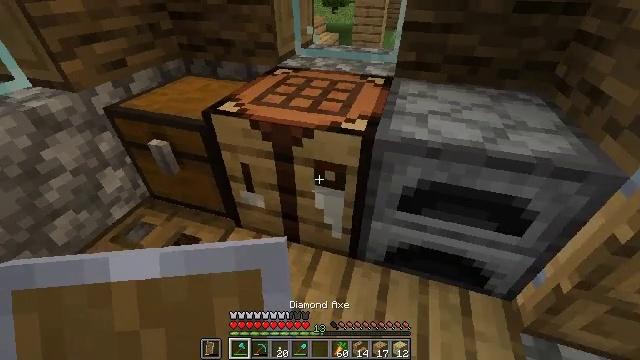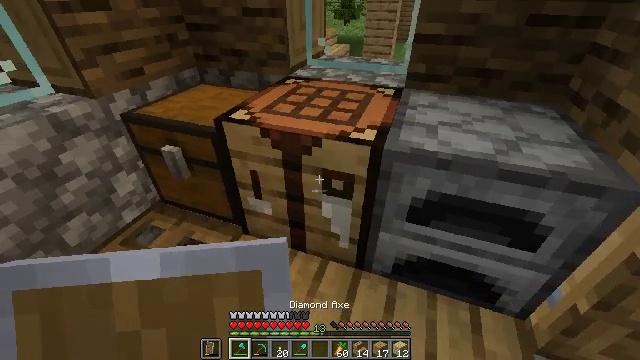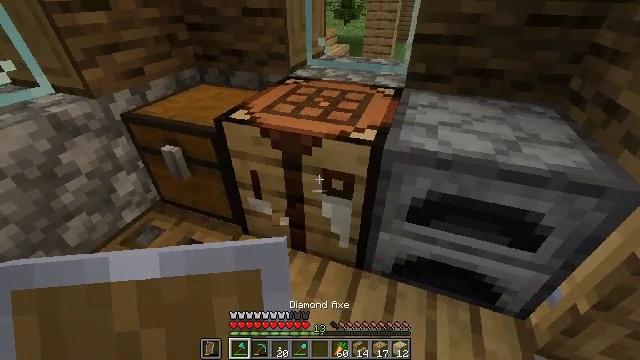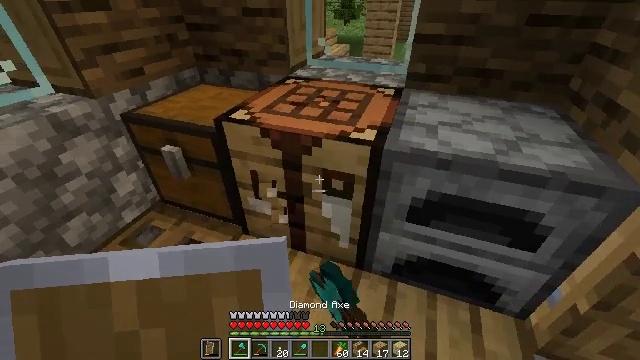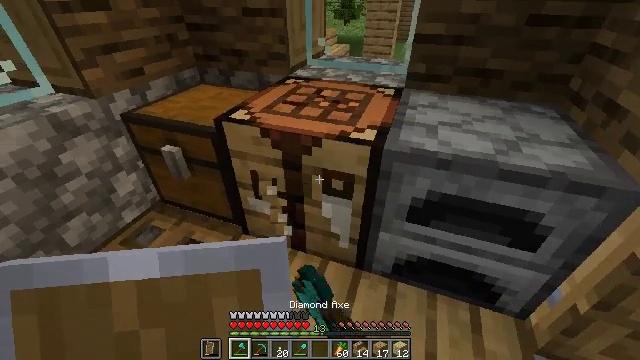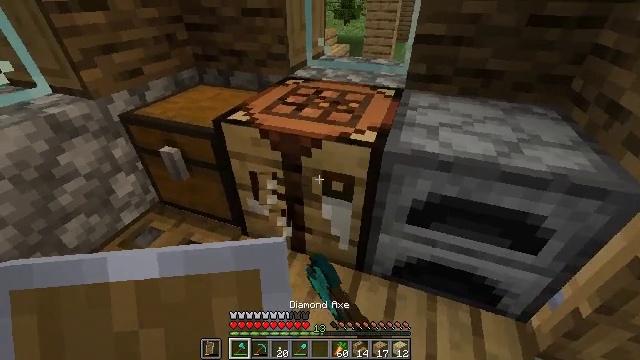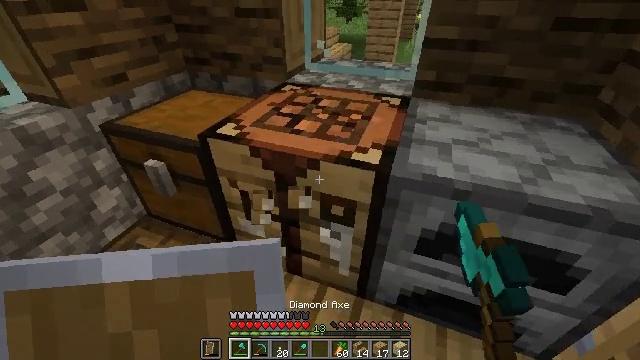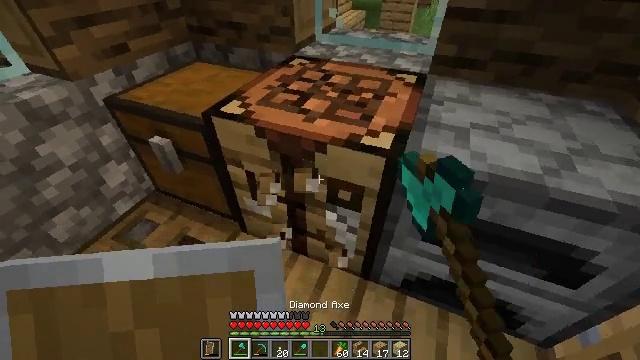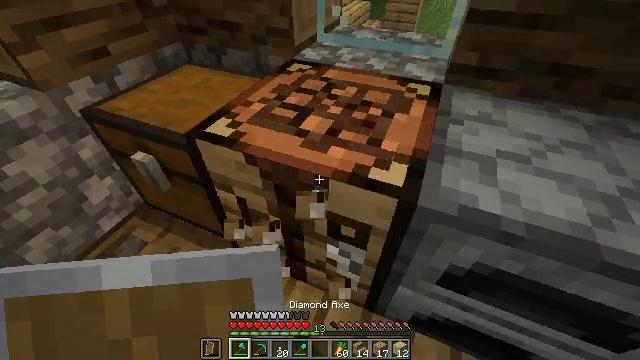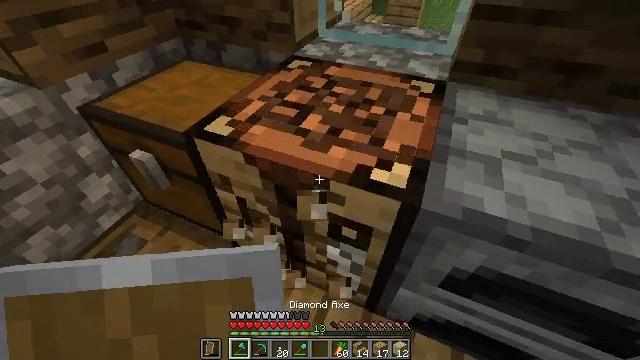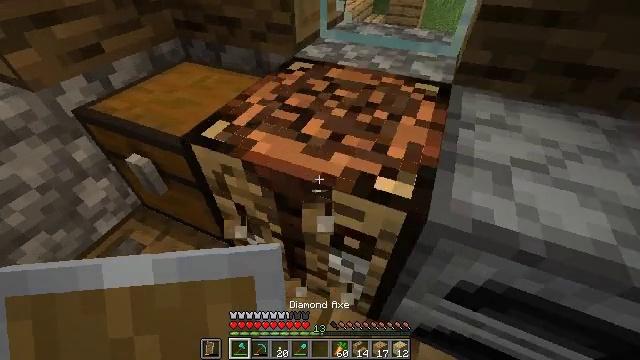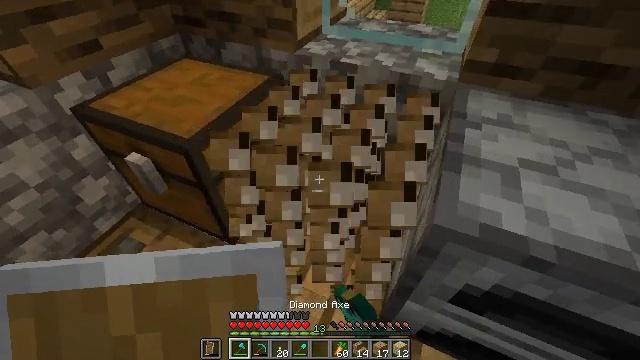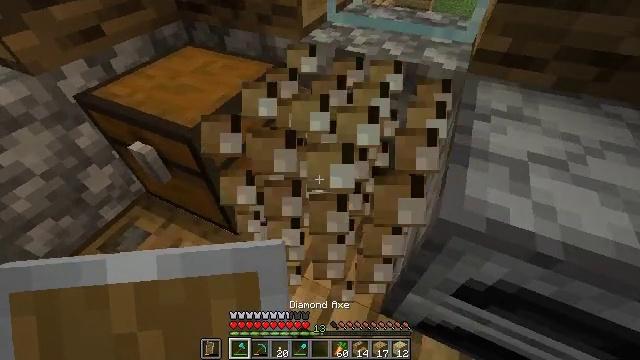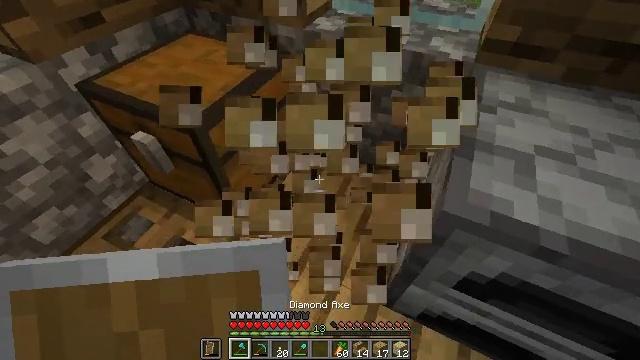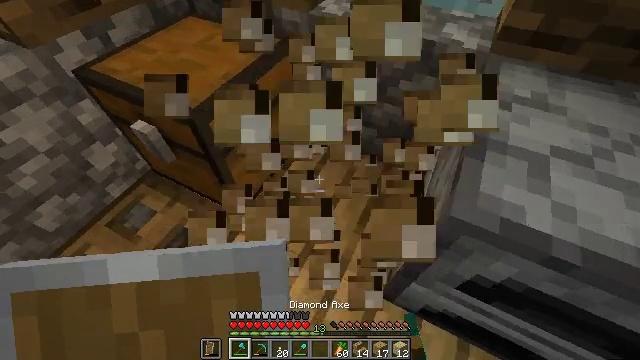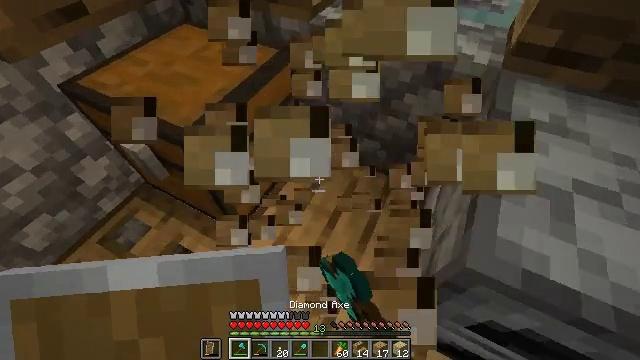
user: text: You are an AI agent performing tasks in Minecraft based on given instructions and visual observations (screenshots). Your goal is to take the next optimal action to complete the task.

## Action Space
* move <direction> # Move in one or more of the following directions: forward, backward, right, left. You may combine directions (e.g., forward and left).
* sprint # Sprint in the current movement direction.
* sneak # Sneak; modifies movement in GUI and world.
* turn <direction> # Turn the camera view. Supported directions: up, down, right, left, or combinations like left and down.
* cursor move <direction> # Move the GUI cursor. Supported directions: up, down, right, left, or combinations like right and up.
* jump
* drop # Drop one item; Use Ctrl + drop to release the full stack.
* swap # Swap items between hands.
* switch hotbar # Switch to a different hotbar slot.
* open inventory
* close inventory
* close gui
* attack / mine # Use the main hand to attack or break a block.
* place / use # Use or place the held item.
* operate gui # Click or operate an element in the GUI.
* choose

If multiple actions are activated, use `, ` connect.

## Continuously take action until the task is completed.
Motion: motion action
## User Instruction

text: Recycle the crafting table.
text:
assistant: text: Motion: turn left and up, switch to hotbar 1
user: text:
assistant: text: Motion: attack / mine, switch to hotbar 1
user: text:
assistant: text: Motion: attack / mine
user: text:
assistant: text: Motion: attack / mine
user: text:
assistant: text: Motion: move forward, attack / mine
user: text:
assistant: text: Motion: move forward, attack / mine
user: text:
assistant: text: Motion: move forward, turn left and down, attack / mine
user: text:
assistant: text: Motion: turn down, attack / mine
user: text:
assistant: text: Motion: attack / mine
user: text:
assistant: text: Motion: attack / mine
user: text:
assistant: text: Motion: attack / mine
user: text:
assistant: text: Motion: turn left and down, attack / mine
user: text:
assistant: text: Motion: turn down, attack / mine
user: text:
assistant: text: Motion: move forward, turn left and down, attack / mine
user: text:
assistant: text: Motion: move forward, attack / mine
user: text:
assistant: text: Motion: attack / mine